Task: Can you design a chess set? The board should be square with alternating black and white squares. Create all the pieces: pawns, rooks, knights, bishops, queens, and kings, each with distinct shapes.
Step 3900:
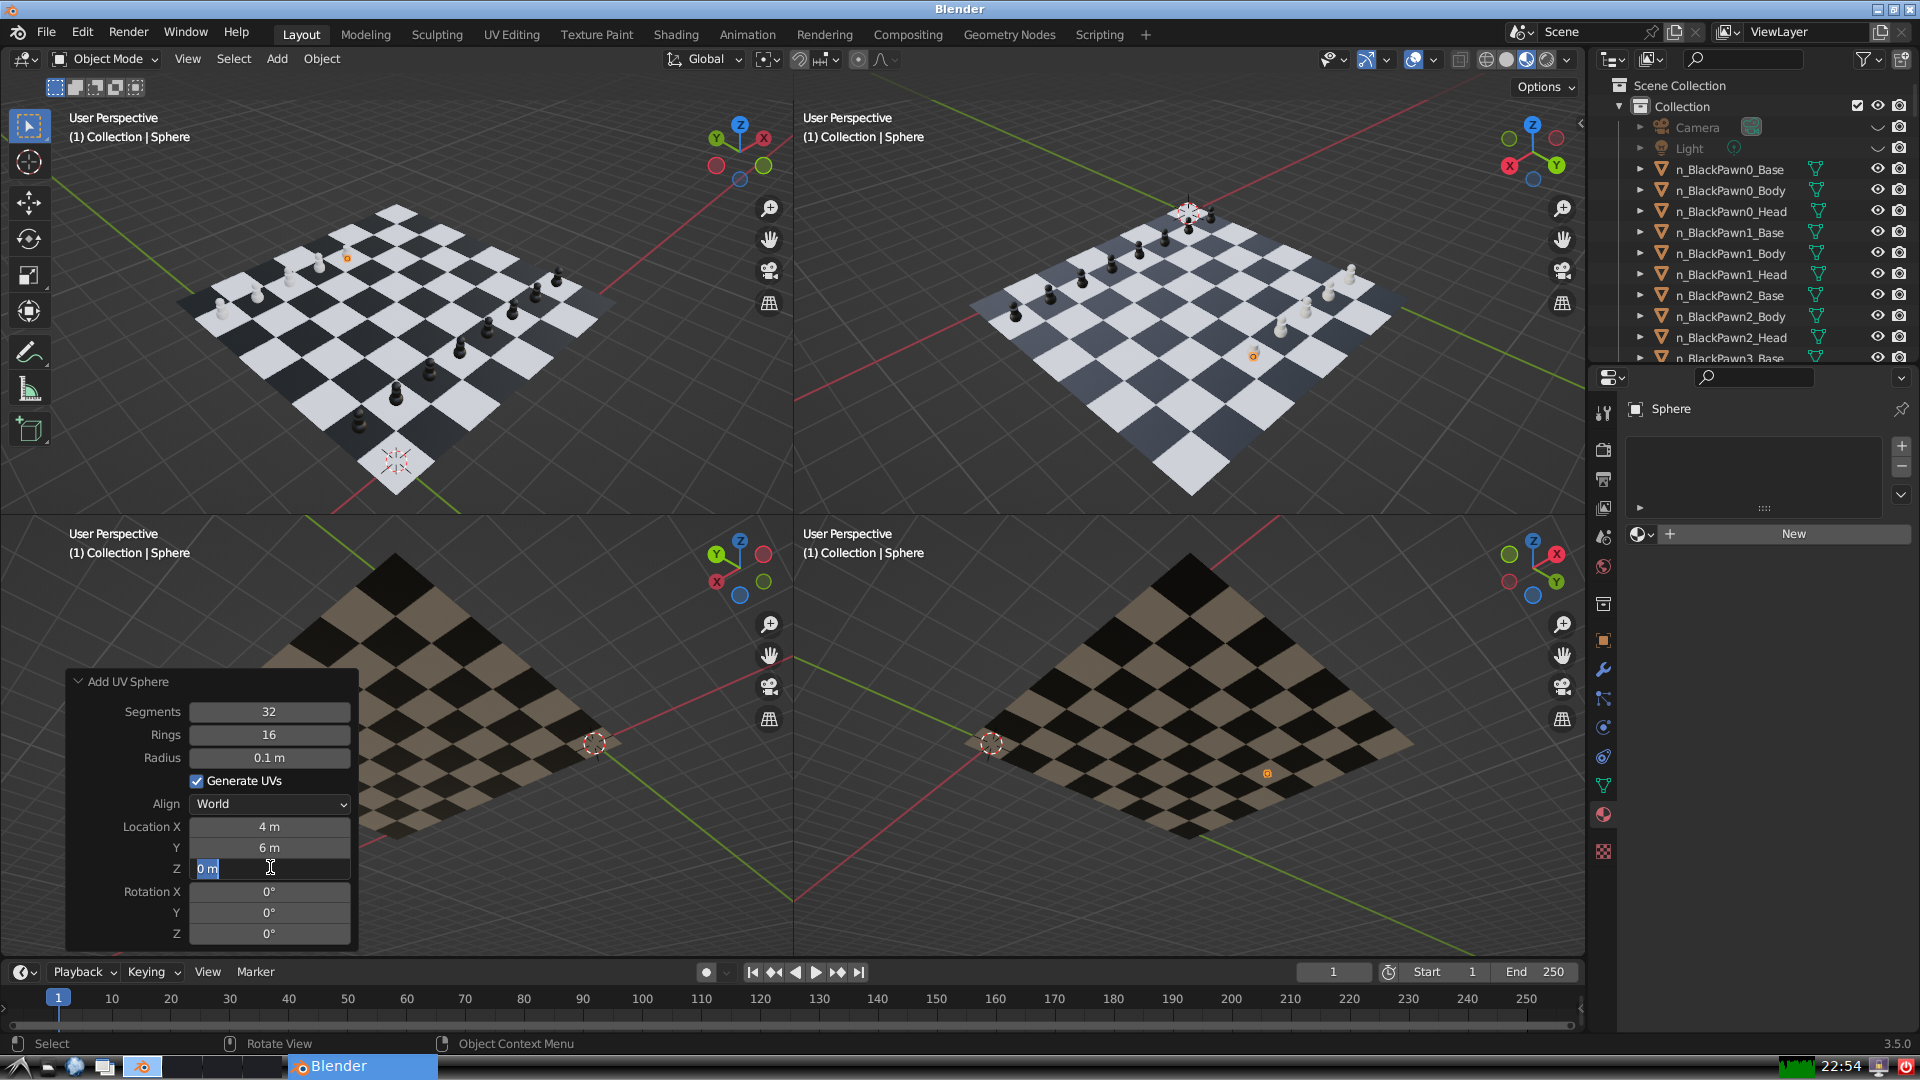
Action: input_text: 0.5